Question: I have a div with a width of 200px and overflow set to hidden. In Firefox, Safari & IE the select obeys the style rule and displays correctly. However in chrome the select element doesnt follow the rule set and flows over the div.
The site is at <URL>
this issue was with the background property of the select element.
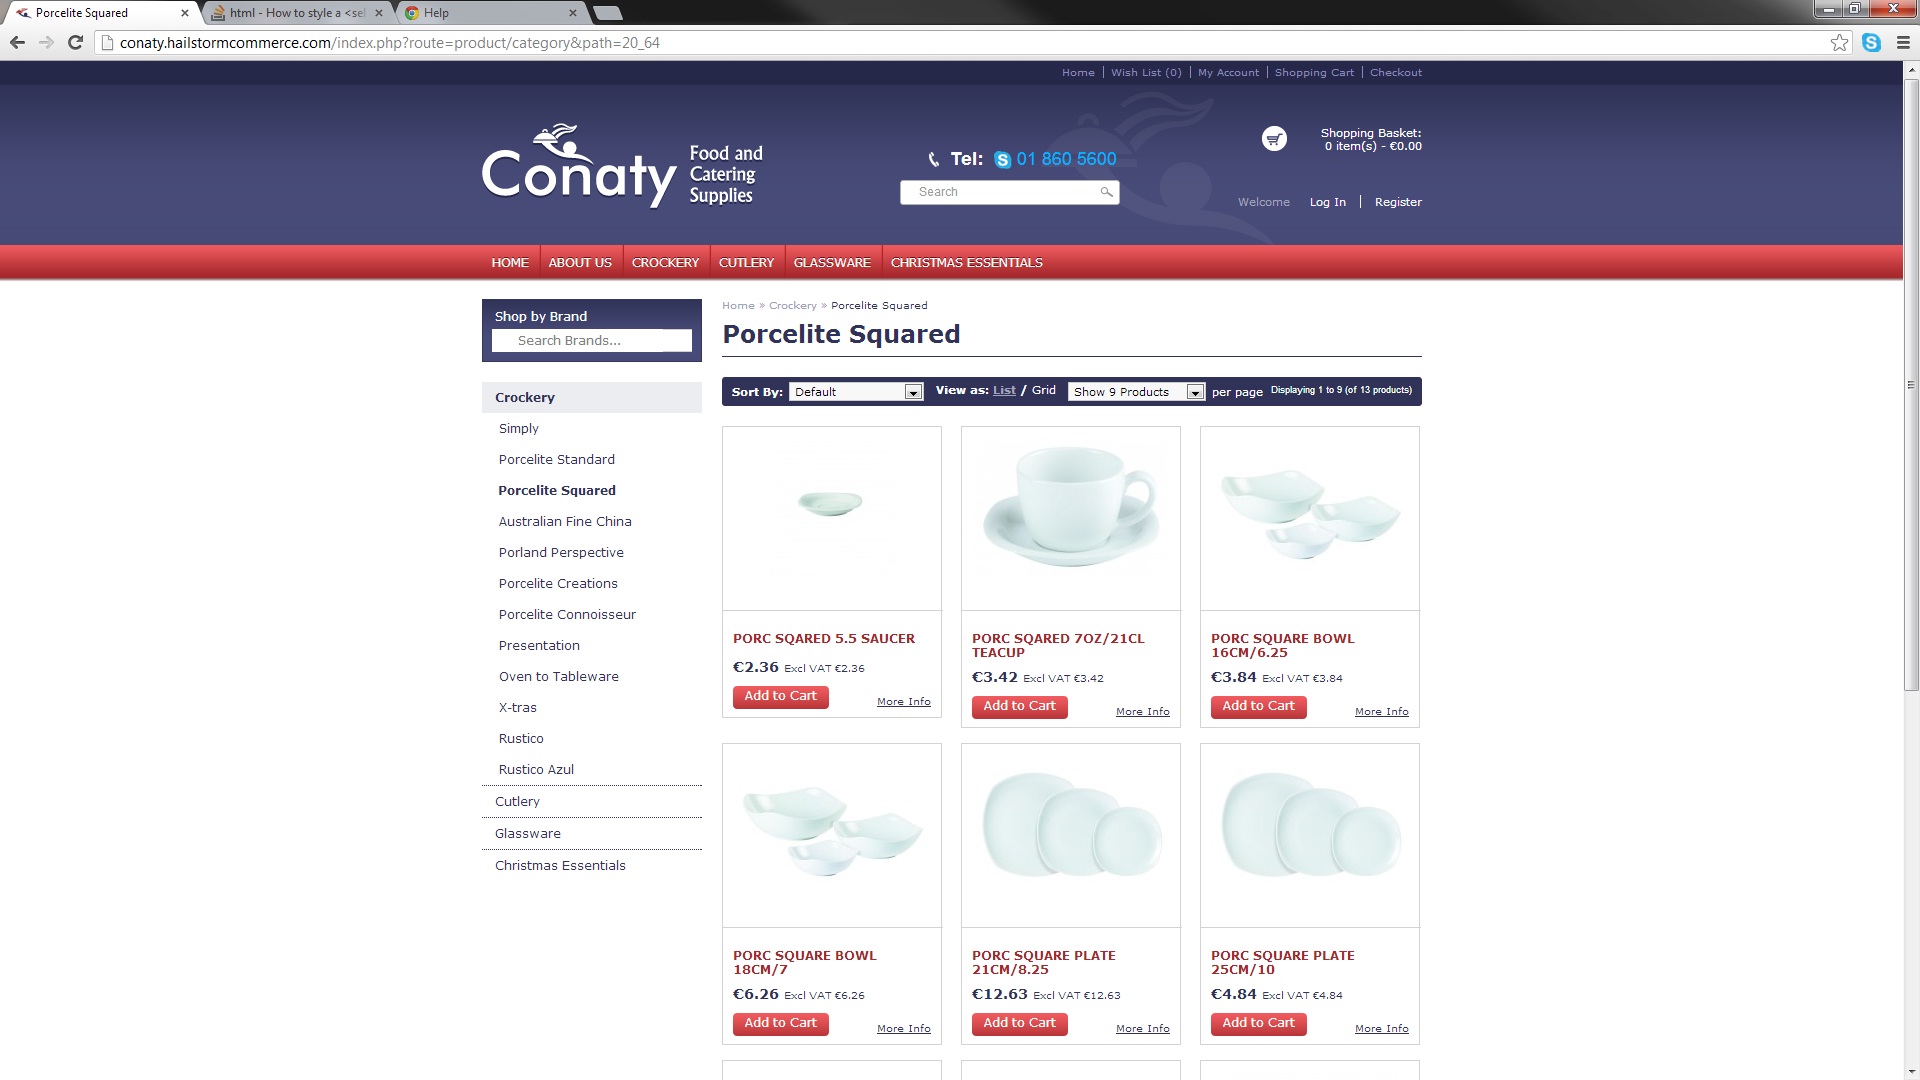
Answer: I think you might have described the issue incorrectly in your question.
It looks like you're trying to create a custom drop down arrow for the 'select' element. The 'select' element is the correct width you set and the overflow is hidden by the div. However, in Chrome, the 'select' has a white background that covers your custom arrow and is unaffected by your 'background: transparent !important;' declaration.
To fix this so that your custom arrow shows through, you just need to add '-webkit-appearance: none;' as below:
'''
.selectContainer select {
background: transparent !important;
cursor: pointer;
-webkit-appearance: none; /* add this */
}
'''